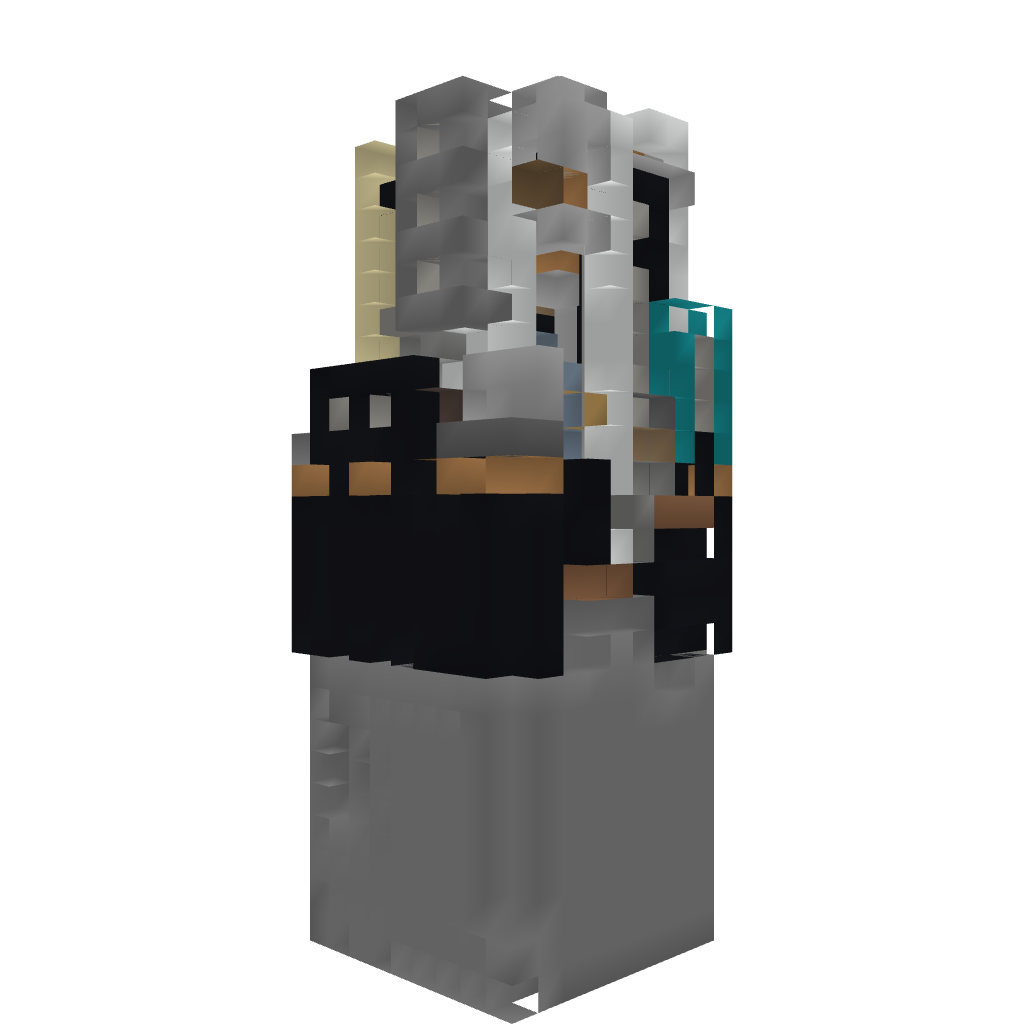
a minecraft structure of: Contemporary Survival Starter House